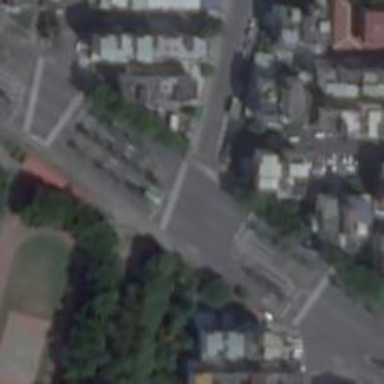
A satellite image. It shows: Marked road crossing.